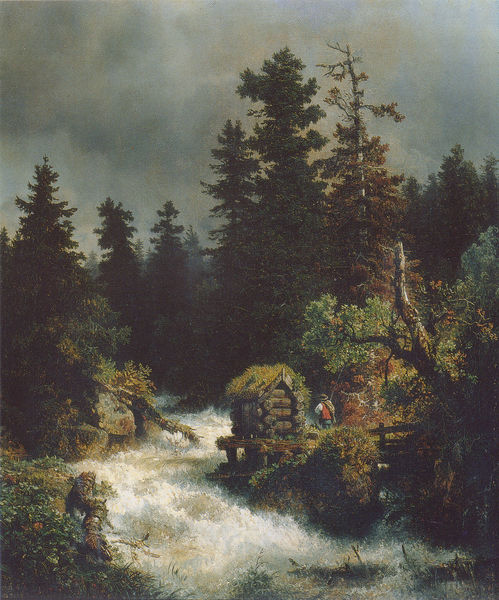
Titel: Wasserfall im Wald
Künstler: Andreas Achenbach
Standort: Moskva
Institution: The Pushkin State Museum of Fine Arts
Schlagwörter: baum, blau, blätter, dunkel, gemälde, gewitter, himmel, mann, schatten, wasser, weiß, wolken, baumstämme, bäume, fluss, gelb, grün, landschaft, äste, braun, grau, holz, hut, licht, orange, rücken, schwarz, gras, rot, weg, wolke, zaun, mensch, ast, bach, baumstamm, mühle, natur, stamm, brücke, brüstung, busch, büsche, hütte, hochwasser, wald, wasserfall, gischt, wellen, düster, fels, dunkelgrün, nebel, klein, alm, rauschen, reißend, romantik, schaum, strom, strömung, sturzbach, tannen, naturgewalt, steg, sturm, stämme, tosend, treibholz, unwetter, wild, blue, hat, men, red, white, black, dark, gray, green, grey, brown, geländer, stimmung, weste, baumkrone, bauer, bedeckt, idyllisch, moos, wolkig, bedrohlich, angel, fichte, tanne, kaputt, wood, bewachsen, jäger, regenwolken, holzhütte, cloud, clouds, man, rock, rocks, sky, tree, wanderer, gebirgsbach, house, landscape, mountain, nature, water, waves, trees, tannenwald, nadelwald, eiche, boy, baumhaus, winter, autumn, forest, grass, pine, river, stream, bushes, plants, sammler, hirte, donner, unheimlich, koch, fall, waser, bergbach, cloudy, foam, storm, stormy, blockhaus, fence, wildbach, tosen, human, leaves, lärche, rain, ach, gebrochen, wildwasser, cabin, shack, branches, gewaltig, förster, fish, figure, walkd, splash, fishing, blockhütte, pine trees, darkness, fog, waterfall, mist, verdörrt, moss, standing, bukolik, ursprünglich, fast, firs, pole, woods, forsthaus, hunter, logs, rapids, trunks, loghaus, morning, log, greenery, rauschendes wasser, bark, backpack, threes, primative, fisherman, tlandschaft, rod, falls, rushing, evergreens, thatch, log cabin, woodsman, wild river, red vest, wooden hut, nostalgic, fallenlogs, little house, hu